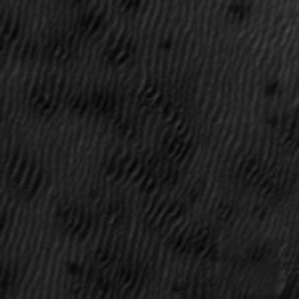
Label: frost